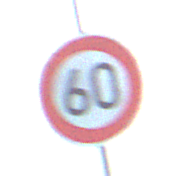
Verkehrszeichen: Geschwindigkeit60
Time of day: SunriseSunset
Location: Outdoor (RoadRail)
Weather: PartlyCloudy
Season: NotSpecified
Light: Natural